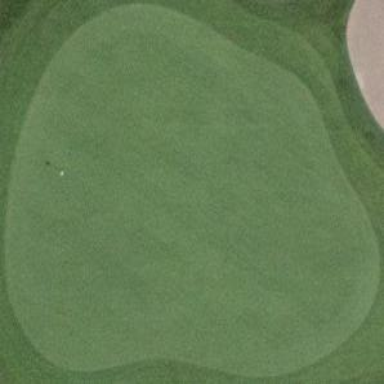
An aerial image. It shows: Golf green.